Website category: auto
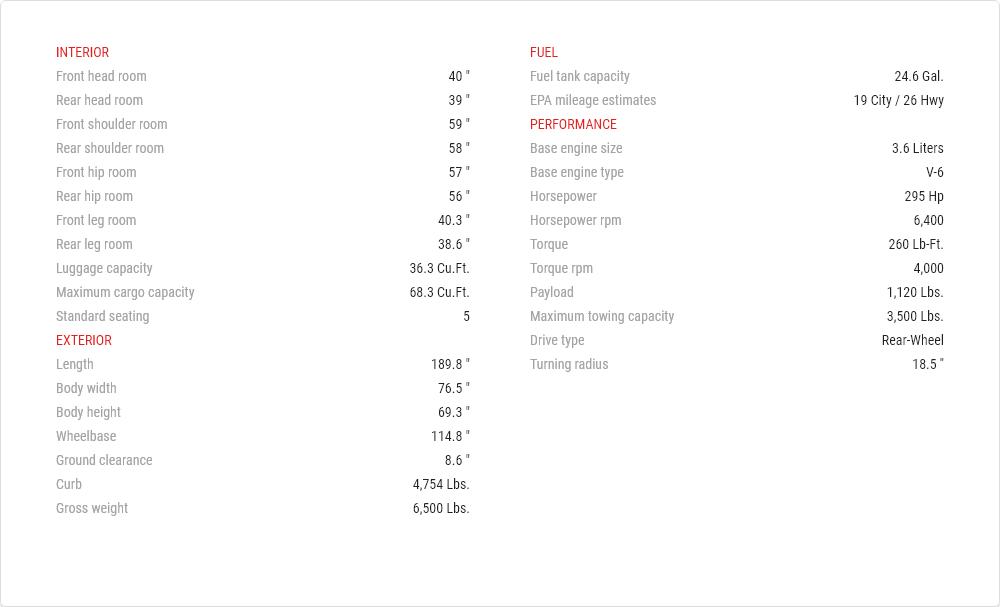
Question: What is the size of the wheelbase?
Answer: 114.8 "

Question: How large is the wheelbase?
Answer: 114.8 "

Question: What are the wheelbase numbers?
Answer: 114.8 "

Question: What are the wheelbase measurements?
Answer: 114.8 "

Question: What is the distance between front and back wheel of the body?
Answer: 114.8 "

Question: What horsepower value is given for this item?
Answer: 295 hp

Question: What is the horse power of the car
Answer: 295 hp

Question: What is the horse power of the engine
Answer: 295 hp

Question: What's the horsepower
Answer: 295 hp

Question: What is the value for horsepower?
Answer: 295 hp

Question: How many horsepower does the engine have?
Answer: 295 hp

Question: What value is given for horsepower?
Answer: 295 hp

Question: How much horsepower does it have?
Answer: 295 hp

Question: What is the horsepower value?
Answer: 295 hp

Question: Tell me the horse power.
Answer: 295 hp

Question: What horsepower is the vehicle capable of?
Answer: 295 hp

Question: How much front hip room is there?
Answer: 57 "

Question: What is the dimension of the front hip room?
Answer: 57 "